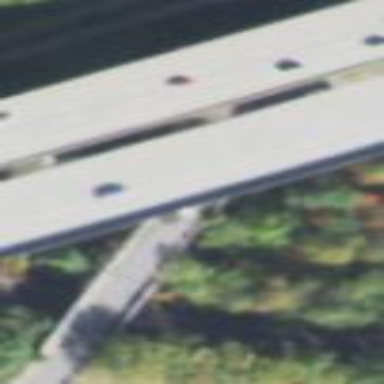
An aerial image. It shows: Man-made bridge.